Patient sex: M
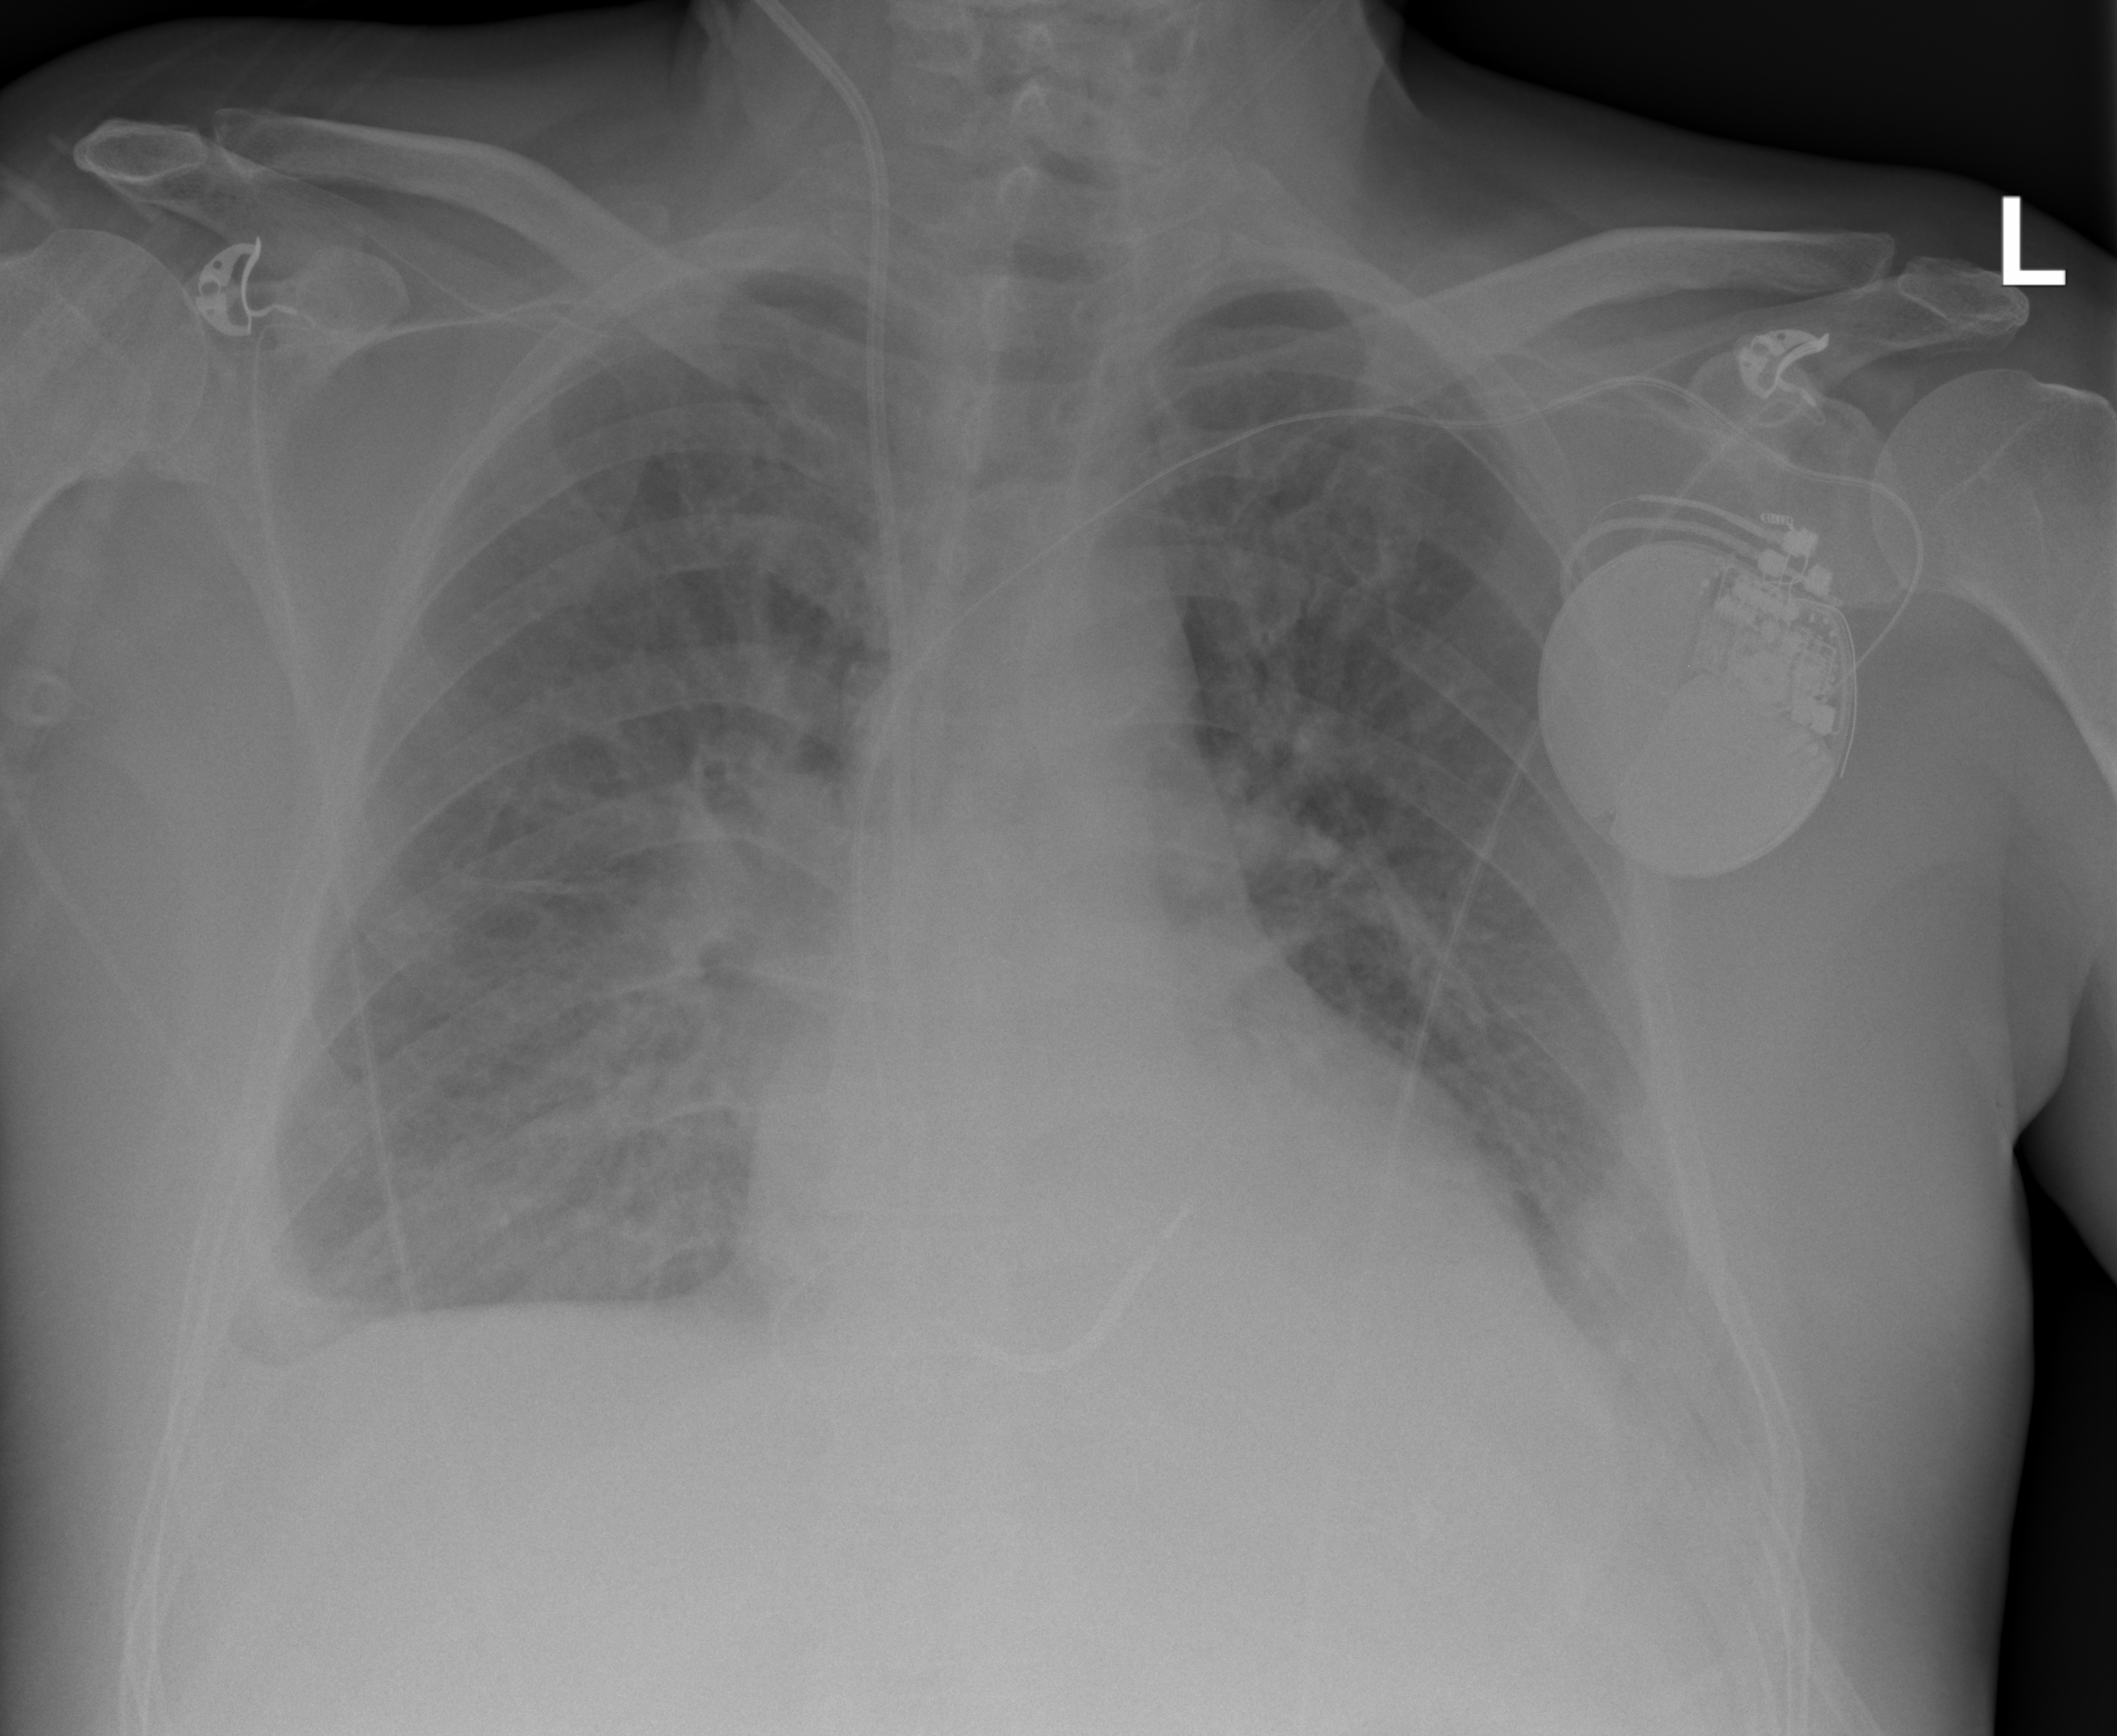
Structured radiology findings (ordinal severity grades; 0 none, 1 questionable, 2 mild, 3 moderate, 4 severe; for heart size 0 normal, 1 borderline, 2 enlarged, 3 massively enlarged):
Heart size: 2
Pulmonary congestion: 2
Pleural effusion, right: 1
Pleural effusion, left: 2
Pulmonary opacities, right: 2
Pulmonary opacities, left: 2
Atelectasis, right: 2
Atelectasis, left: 2